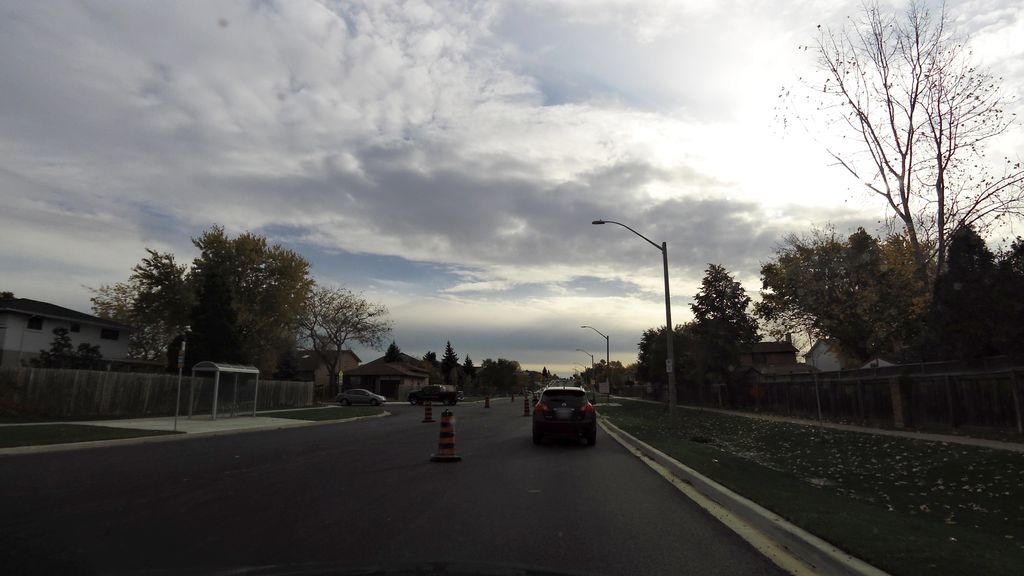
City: hamilton